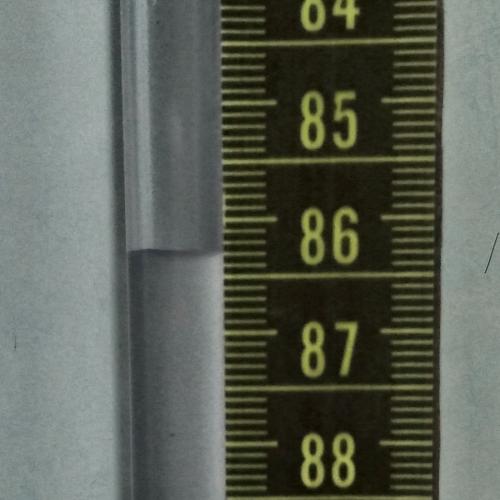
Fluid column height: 86.3 cm